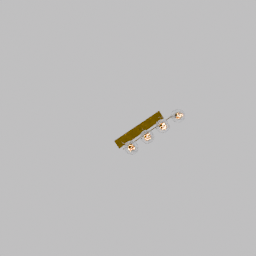
Label: lighting